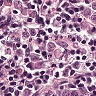
Metastatic tissue present: yes